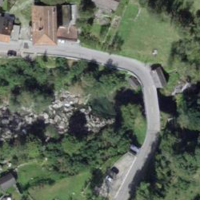
EUNIS habitat code: 44
Species observed at this site:
Dianthus seguieri